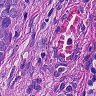
Metastatic tissue present: yes